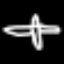
Label: airplane